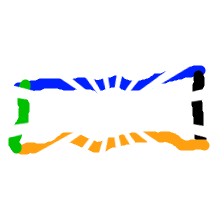
Shape: rectangle